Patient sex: F
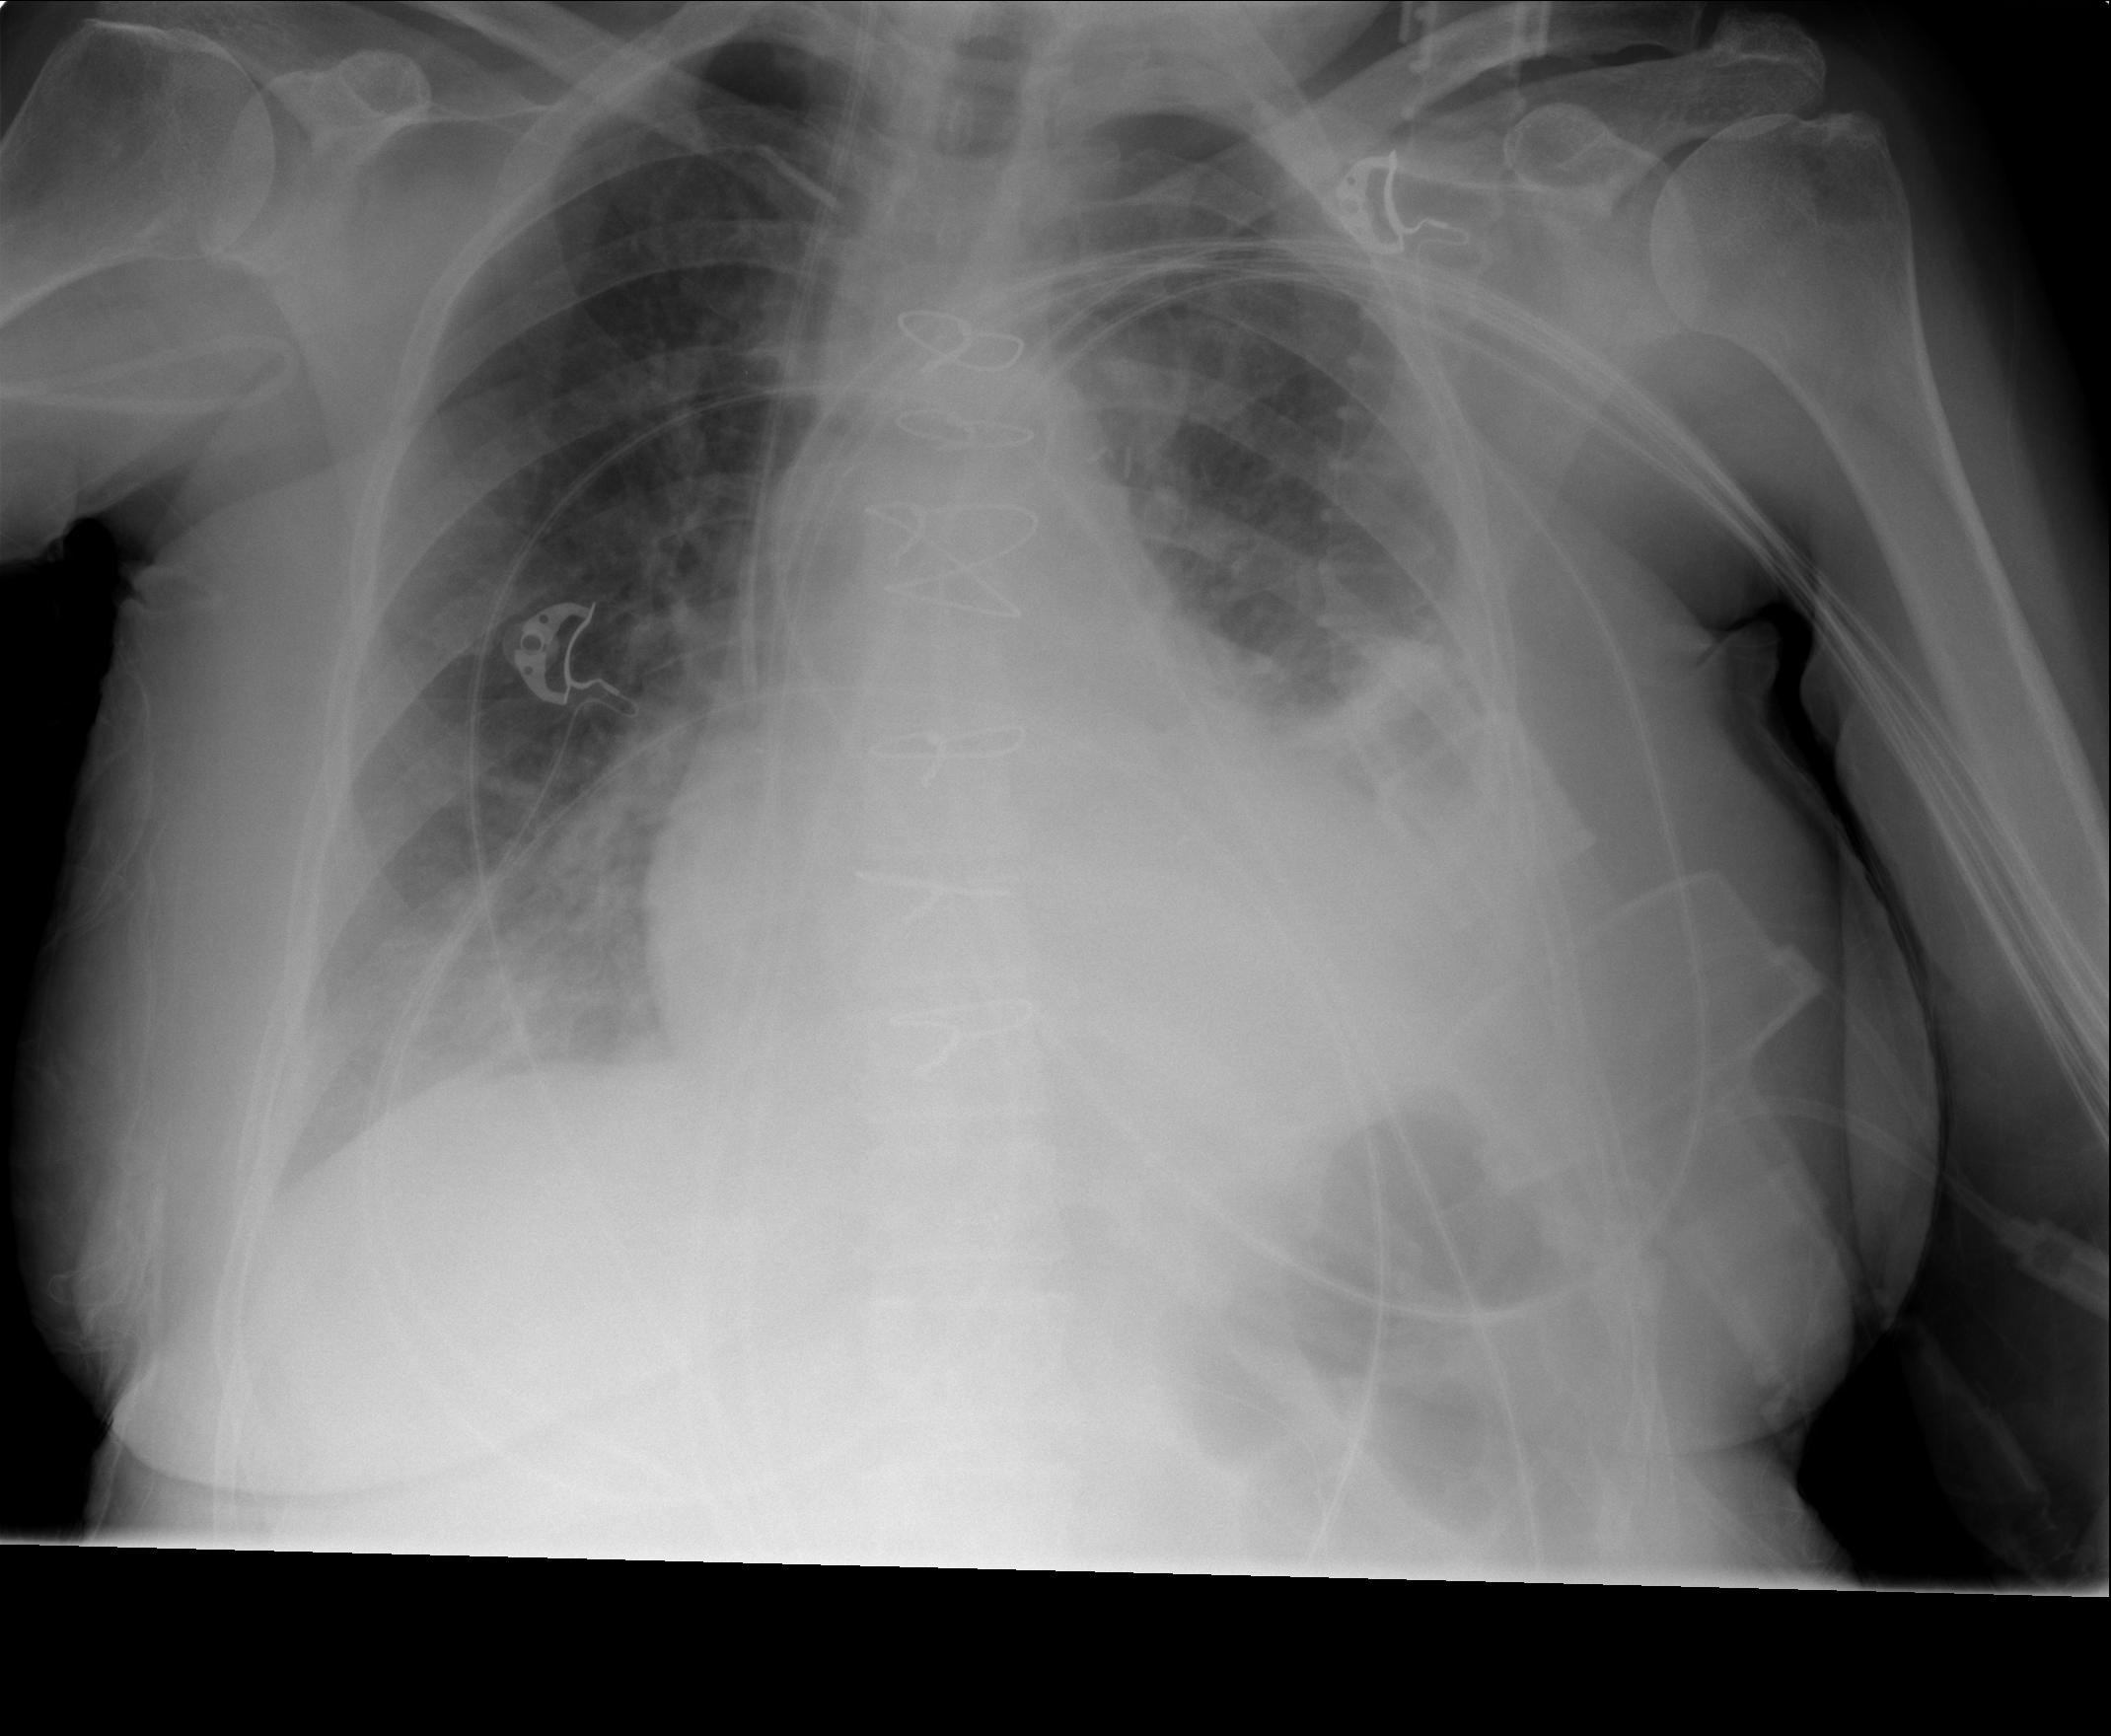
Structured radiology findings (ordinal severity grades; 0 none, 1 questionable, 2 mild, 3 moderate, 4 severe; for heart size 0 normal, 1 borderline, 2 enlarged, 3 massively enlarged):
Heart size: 2
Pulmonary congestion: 2
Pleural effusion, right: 2
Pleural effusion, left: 3
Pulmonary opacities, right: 2
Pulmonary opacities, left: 0
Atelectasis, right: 3
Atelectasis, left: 3